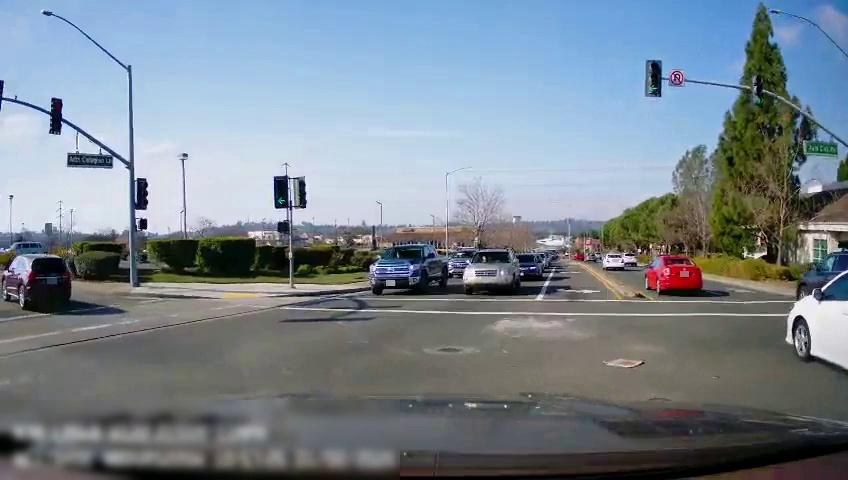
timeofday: Day
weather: Sunny
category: Drivable Space
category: Vehicles | Car
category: Vehicles | Car
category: Vehicles | SUV
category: Vehicles | Car
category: Vehicles | SUV
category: Vehicles | SUV
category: Vehicles | Car
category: Vehicles | Truck
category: Vehicles | SUV
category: Vehicles | Car
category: Vehicles | SUV
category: Lanes | Opposite Lane
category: Lanes | Opposite Lane
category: Traffic | Signs
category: Traffic | Signs
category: Traffic | Lights
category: Traffic | Lights
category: Traffic | Signs
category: Traffic | Lights
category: Traffic | Lights
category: Traffic | Lights
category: Traffic | Lights
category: Traffic | Lights